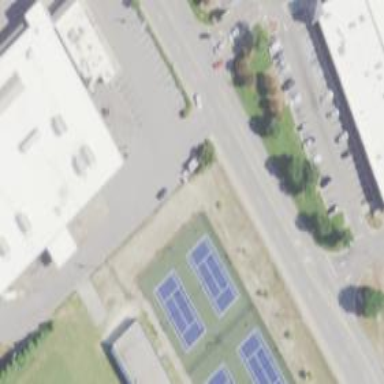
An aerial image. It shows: Tennis court on pitch.